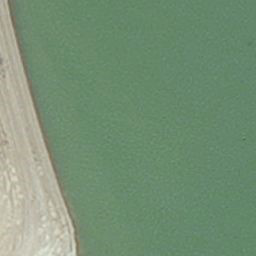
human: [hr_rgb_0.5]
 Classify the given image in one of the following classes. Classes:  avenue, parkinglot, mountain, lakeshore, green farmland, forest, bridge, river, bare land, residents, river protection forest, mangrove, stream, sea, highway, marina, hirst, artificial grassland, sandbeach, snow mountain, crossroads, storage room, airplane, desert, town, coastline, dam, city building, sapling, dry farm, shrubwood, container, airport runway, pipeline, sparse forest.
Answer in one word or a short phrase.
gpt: hirst